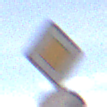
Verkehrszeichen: Vorfahrtsstrasse
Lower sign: EndeGeschwindigkeit50
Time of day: Midday
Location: Outdoor (Nature)
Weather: Clear
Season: NotSpecified
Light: Natural